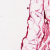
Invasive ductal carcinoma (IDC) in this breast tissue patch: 0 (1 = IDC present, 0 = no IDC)